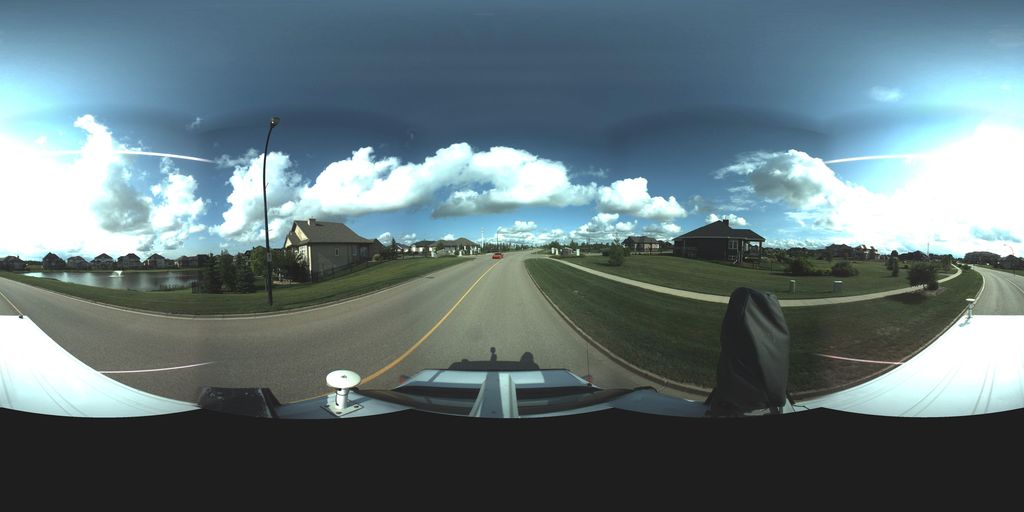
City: saskatoon